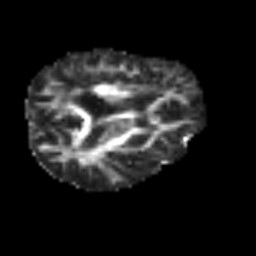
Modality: FA
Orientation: axial
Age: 64
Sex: male
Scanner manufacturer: siemens
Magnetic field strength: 3 T
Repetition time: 3.2 s
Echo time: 0.081 s